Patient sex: M
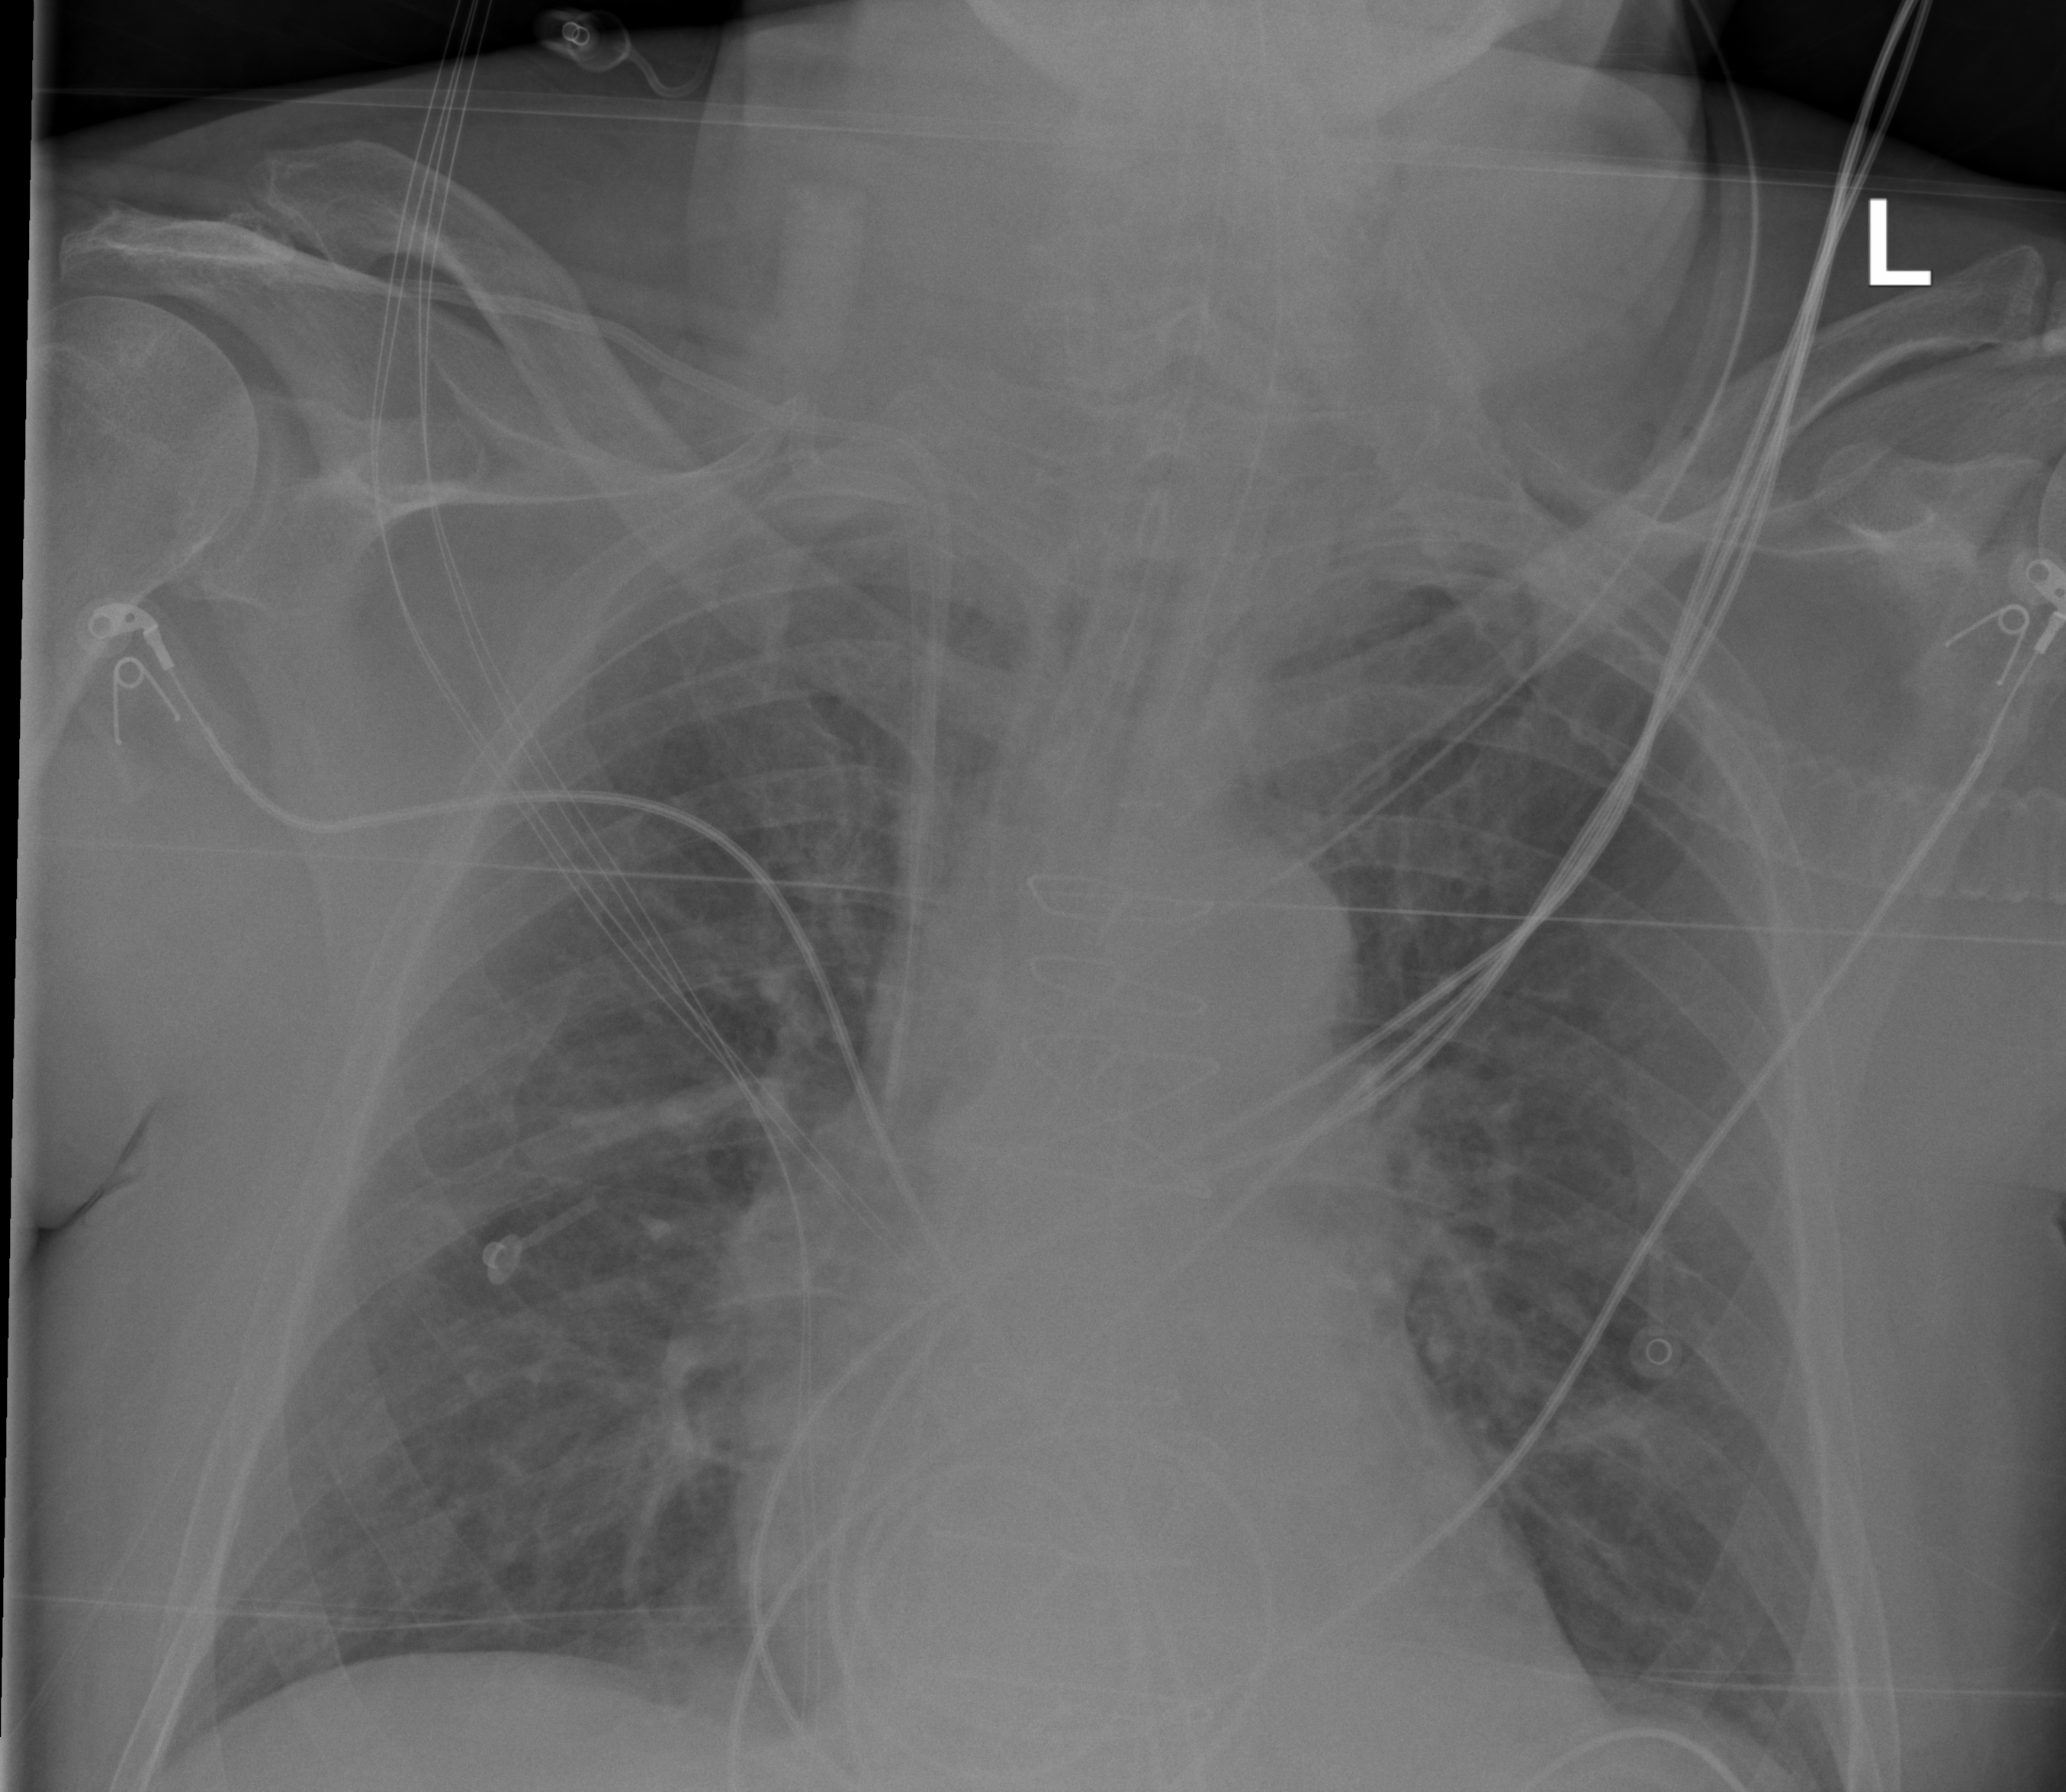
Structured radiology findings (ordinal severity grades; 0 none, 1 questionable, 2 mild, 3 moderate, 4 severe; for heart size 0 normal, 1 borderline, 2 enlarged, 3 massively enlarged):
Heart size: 0
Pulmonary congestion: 0
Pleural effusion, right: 0
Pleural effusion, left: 0
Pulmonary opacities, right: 0
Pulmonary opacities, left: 0
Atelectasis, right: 0
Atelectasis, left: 0